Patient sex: M
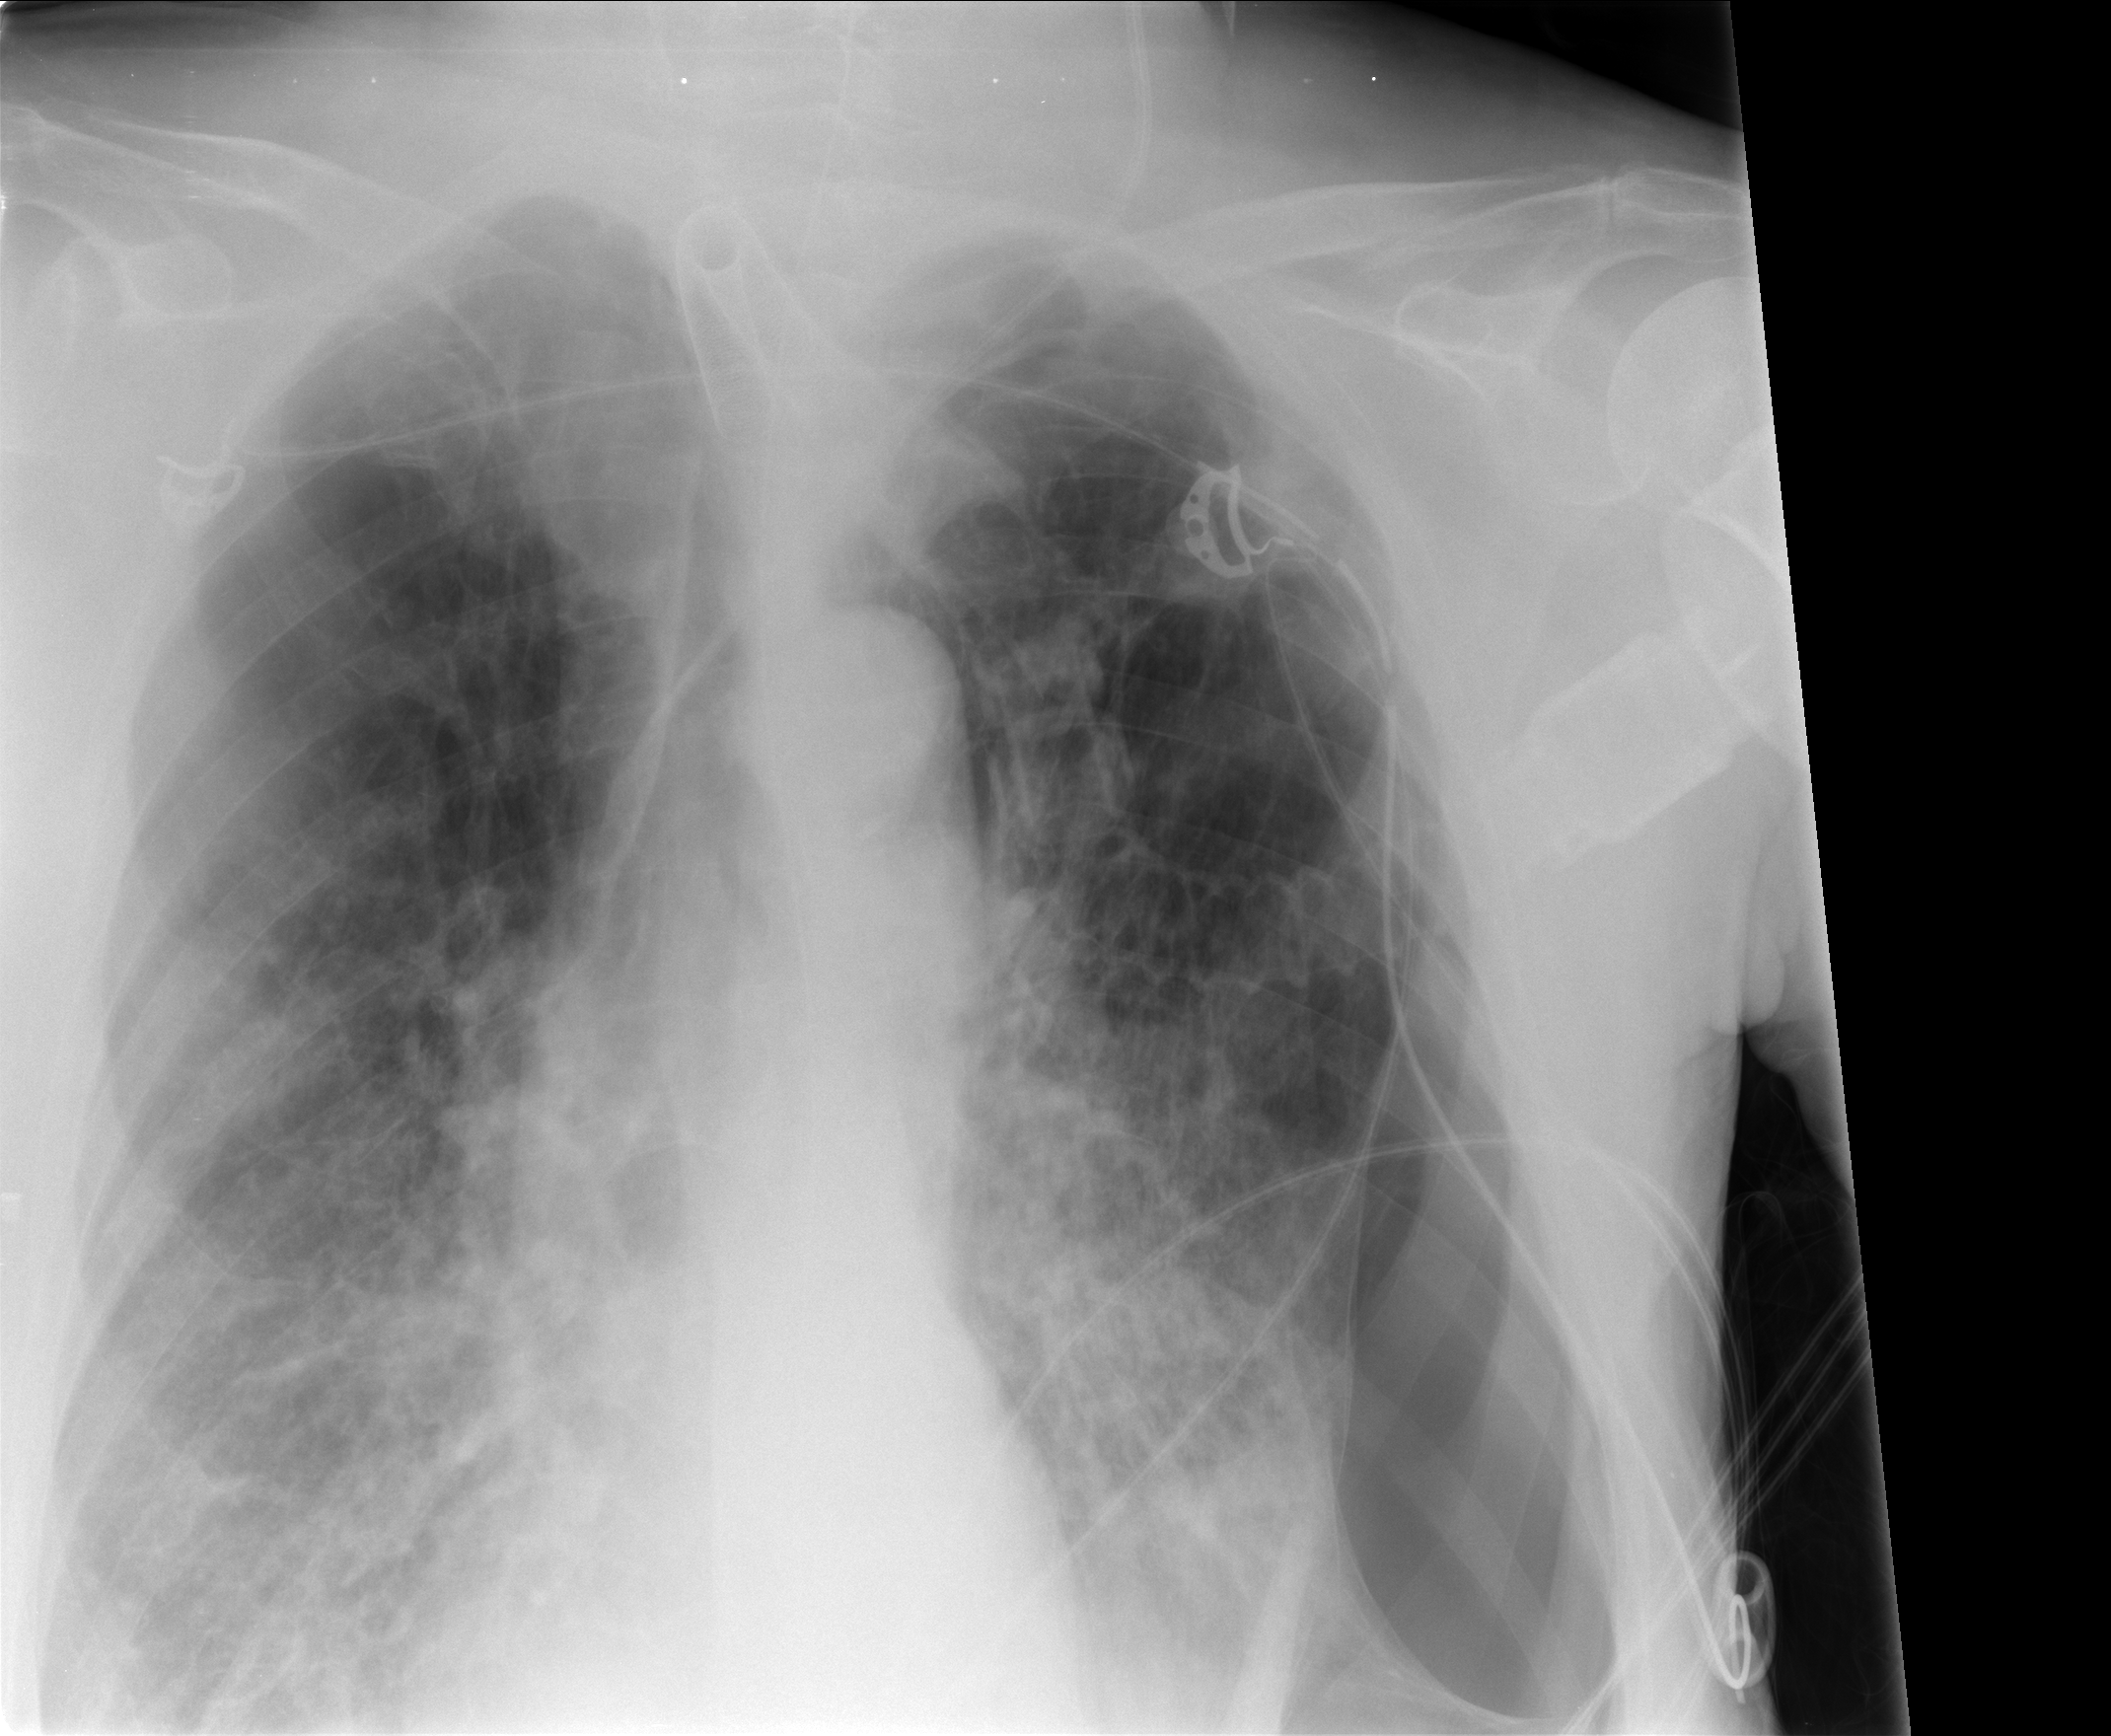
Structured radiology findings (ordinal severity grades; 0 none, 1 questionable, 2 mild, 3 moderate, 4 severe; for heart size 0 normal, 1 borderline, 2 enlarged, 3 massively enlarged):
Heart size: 0
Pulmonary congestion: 0
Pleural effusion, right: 2
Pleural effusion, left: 2
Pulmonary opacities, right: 2
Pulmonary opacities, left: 2
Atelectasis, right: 2
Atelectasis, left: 3